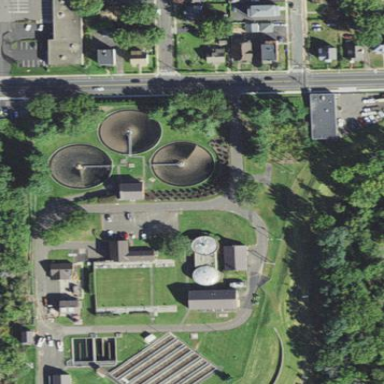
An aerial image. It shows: Wastewater plant.